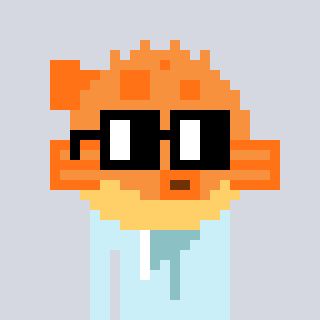
a pixel art character with square black glasses, a pufferfish-shaped head and a cold-colored body on a cool background